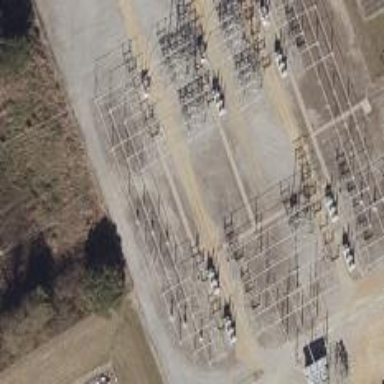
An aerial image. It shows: Switch used for power control.